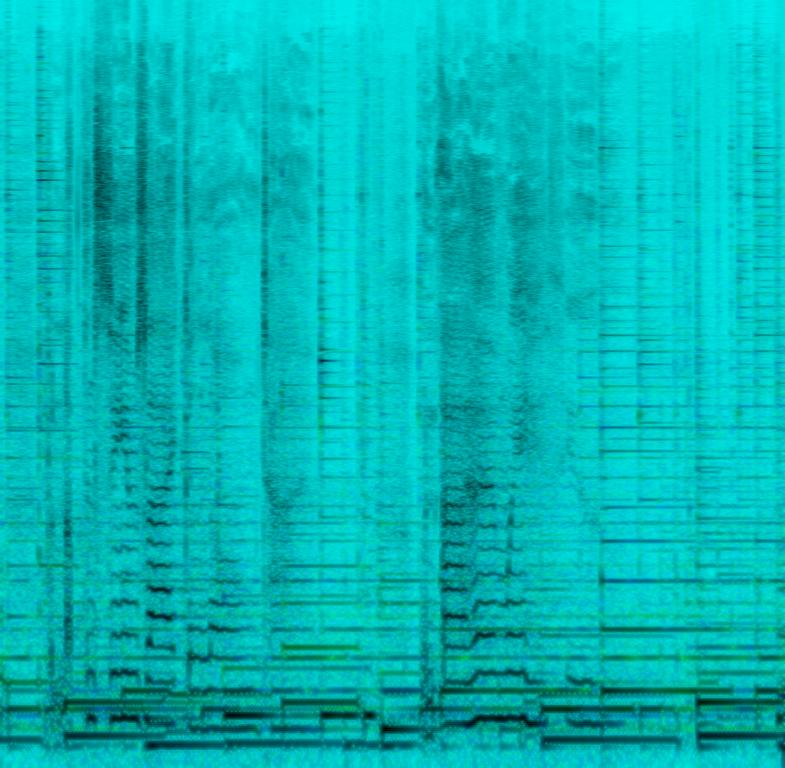
This is a pop music piece meant for a wedding. There is a male vocalist singing melodically. An acoustic guitar is gently playing arpeggios. The atmosphere of the piece is mellow. This piece could be played at weddings or in the background of wedding-related content.